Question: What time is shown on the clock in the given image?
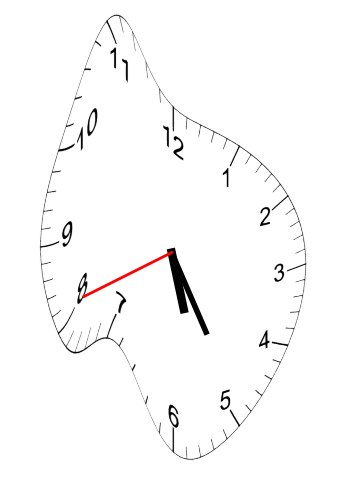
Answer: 05:24:41